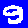
Digit: 9